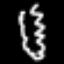
Label: squiggle